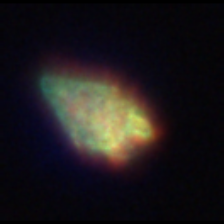
Taxon: Ciliates
Group: Other